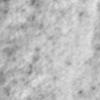
Label: no_change